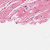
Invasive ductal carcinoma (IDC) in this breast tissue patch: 0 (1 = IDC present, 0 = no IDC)